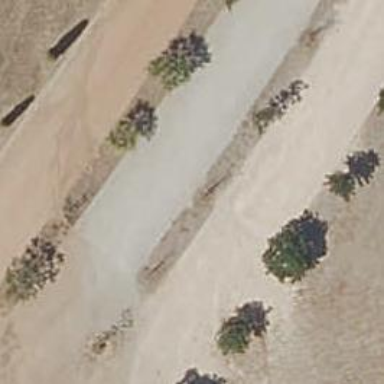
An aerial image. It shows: Paved footway.